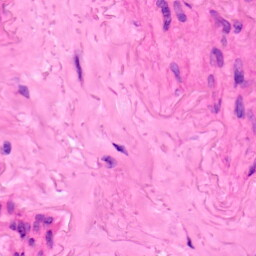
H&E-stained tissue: Lung